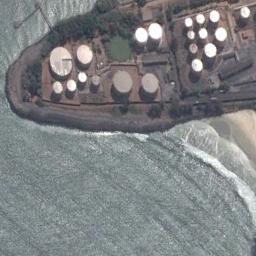
Label: storage tanks